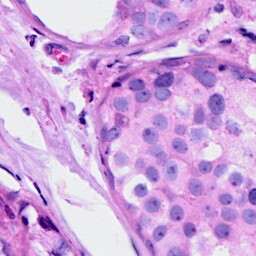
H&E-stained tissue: Breast